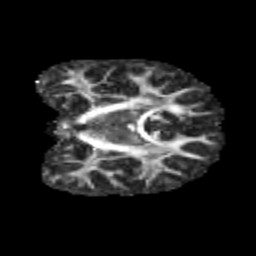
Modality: FA
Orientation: coronal
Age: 12
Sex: male
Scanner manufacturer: siemens
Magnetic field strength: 3 T
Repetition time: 3.8 s
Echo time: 0.07 s